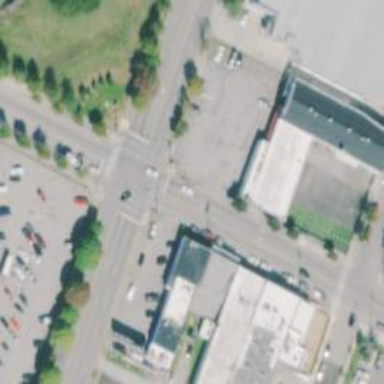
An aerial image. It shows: Marked road crossing.